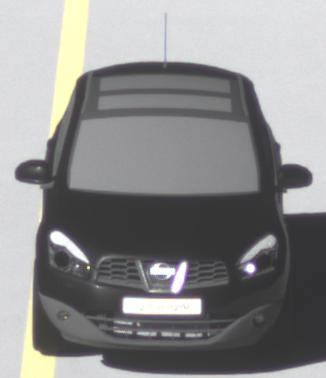
Make: Nissan
Model: Qashqai 1.6
Detailed model: Qashqai (J10)
Model produced from: 2010/03
Model produced until: 2010/08
Doors: 5
Color: black
Road condition: dry road
Daytime: morning or afternoon
Contrast: high contrast